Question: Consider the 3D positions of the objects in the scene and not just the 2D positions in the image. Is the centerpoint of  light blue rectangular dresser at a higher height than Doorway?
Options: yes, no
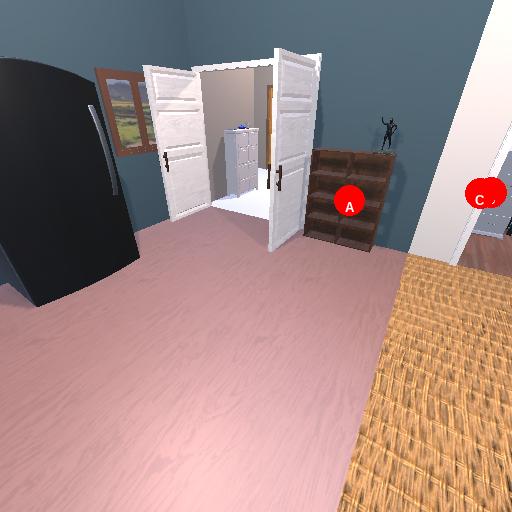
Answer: yes